Question: I have a boxplot looking like this :
'''
Boxplot( ~ km_piste, data=slide, id.method="y", col="orange")
'''

The outliers name are shown because I set up the first column as:
'''
row.names(slide) <- as.character(slide$data_name)
'''
Now I would like to know how to make a new multiple boxplot.
I would like to have 2 boxplot on the same image.
The datas are still in the slide database.
The name of the 2 columns are :
1. ski_parc (slide$ski_parc)
2. snow_parc (slide$snow_parc)
I can't figure out how to put the 2 boxplot on the same image with showing :
- -
Edit: here is a link of a my database <URL>
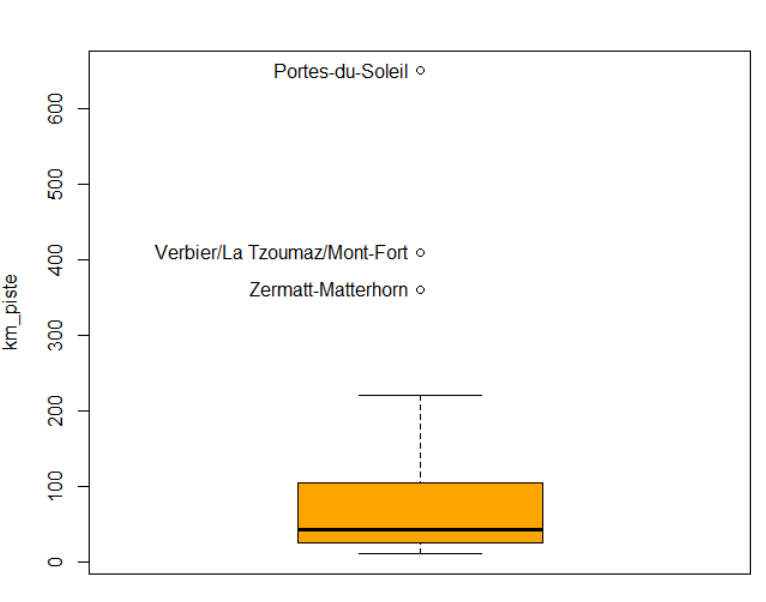
Answer: The second argument to car::Boxplot is 'g' for use as a grouping variable. At the moment we cannot tell what your dataframe looks like and it sounds as though it might not be in the long format which Boxplot expects. If there were a single column say "area_type" that had values of "ski_parc" and "snow_parc" you could use this format:
'''
Boxplot( ~ km_piste, g= area_type, data=slide, id.method="y", col=c("orange", "red") )
'''
The use of 'na.omit' had nothing to do with the labeling of the points. It was the choice to use 'id.method="y"'. When there are multiple groups the x-axis gets labeled with their levels.
Try this:
'''
snow_parc <- data.frame(parc =c(slides$snow_parc, slides$ski_parc),
type=rep(c("snow_parc", "ski_parc"), each=40))
Boxplot(parc~type, data=snow_parc, id.method = "y")
'''
(There were no outliers.)